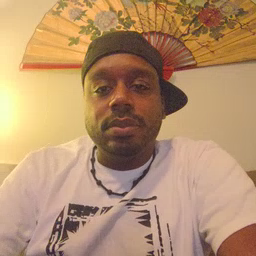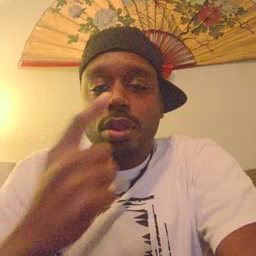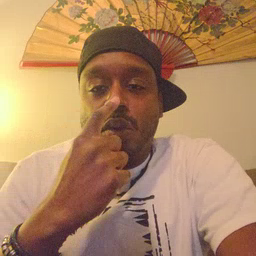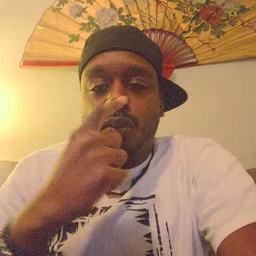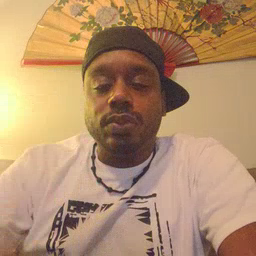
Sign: nose